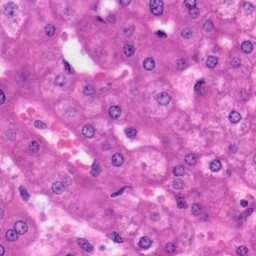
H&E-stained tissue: Liver